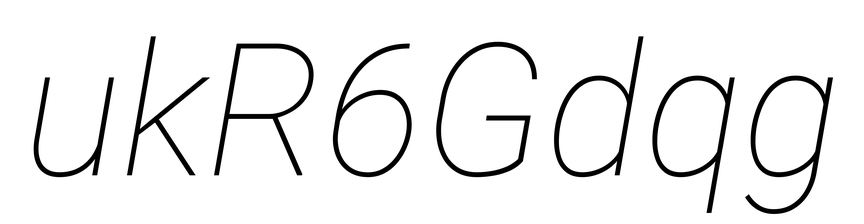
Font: Roboto-Italic_Thin_Italic